Breast ultrasound image
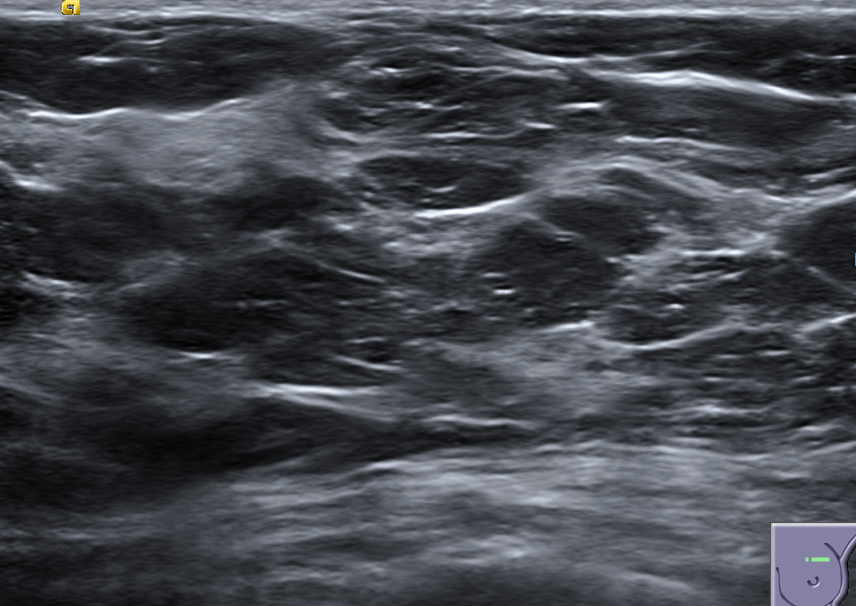
Diagnosis: normal